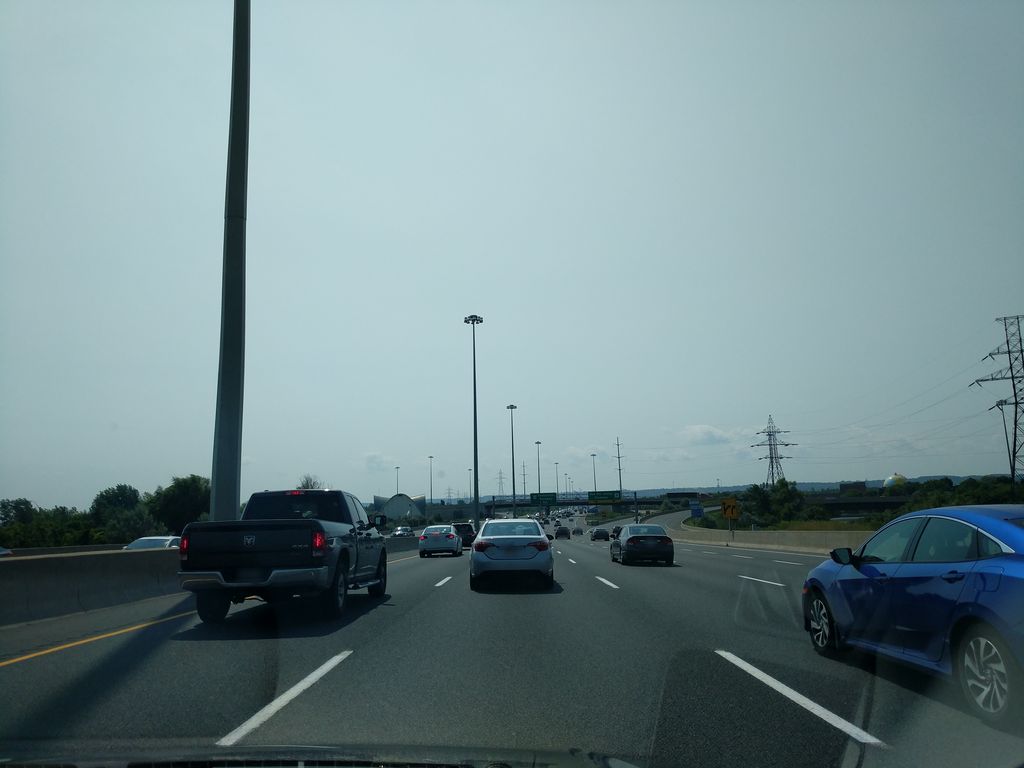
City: hamilton